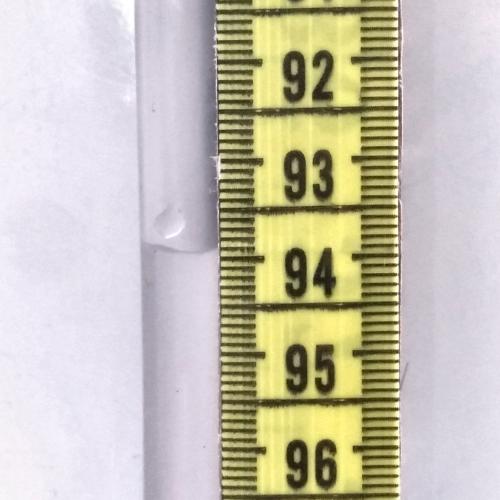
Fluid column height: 93.9 cm